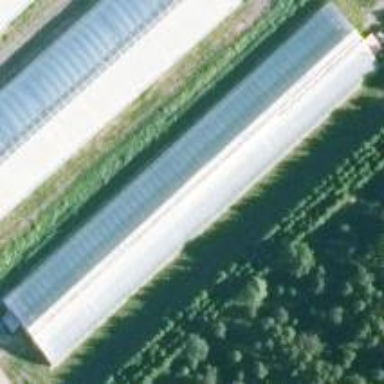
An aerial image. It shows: Greenhouse.